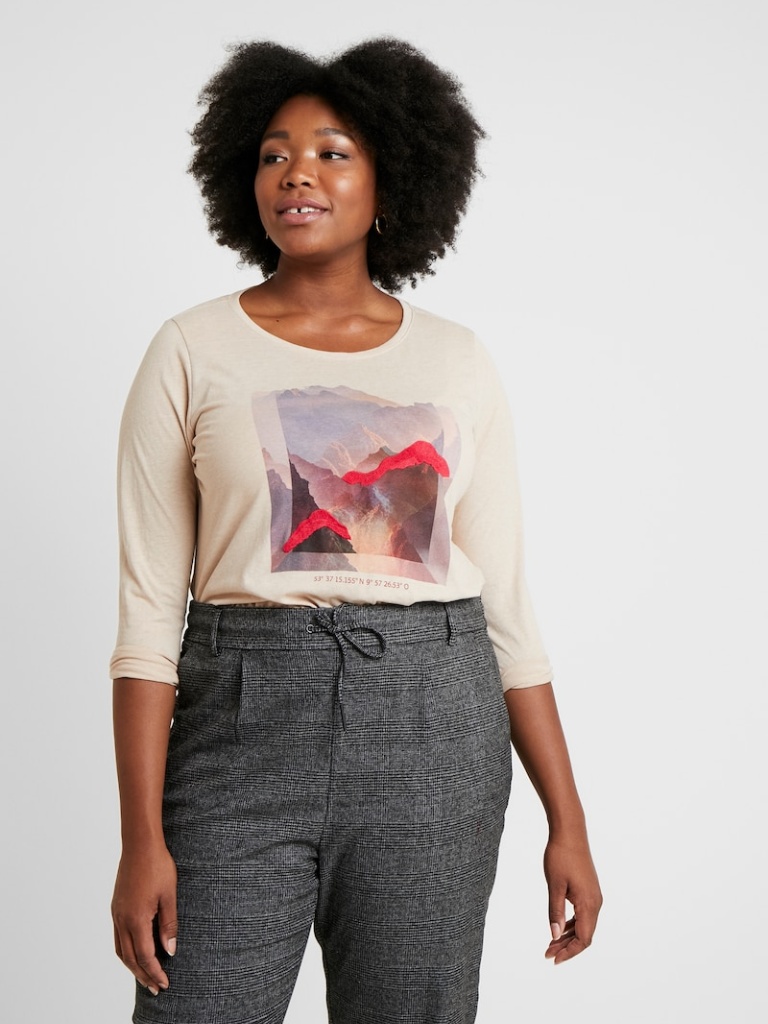
cotton relaxed three-quarter sleeve hip length French Tucked crew t-shirt